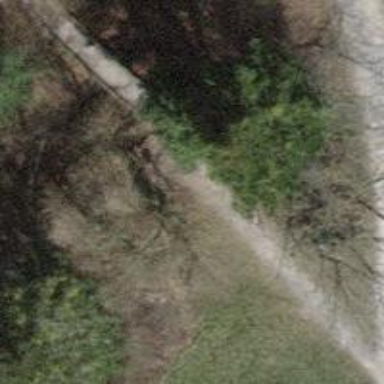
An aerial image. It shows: Compacted path road.